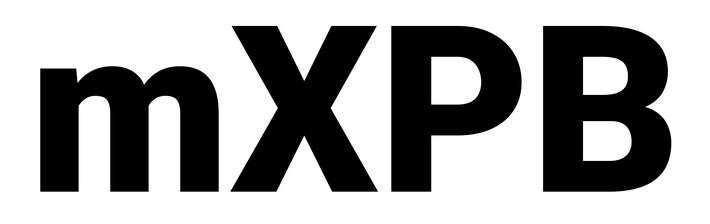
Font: Roboto_Black